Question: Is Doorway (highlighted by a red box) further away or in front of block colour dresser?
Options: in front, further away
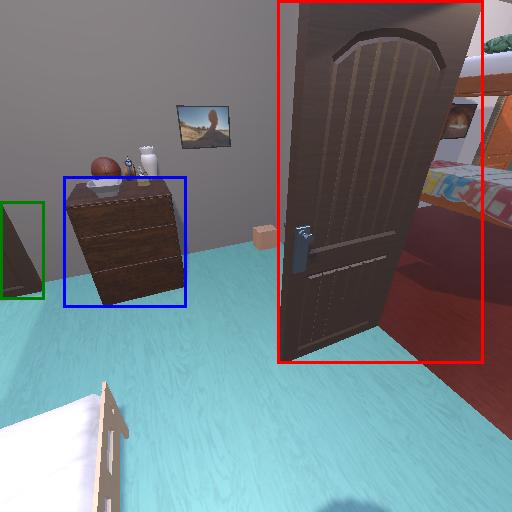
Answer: in front